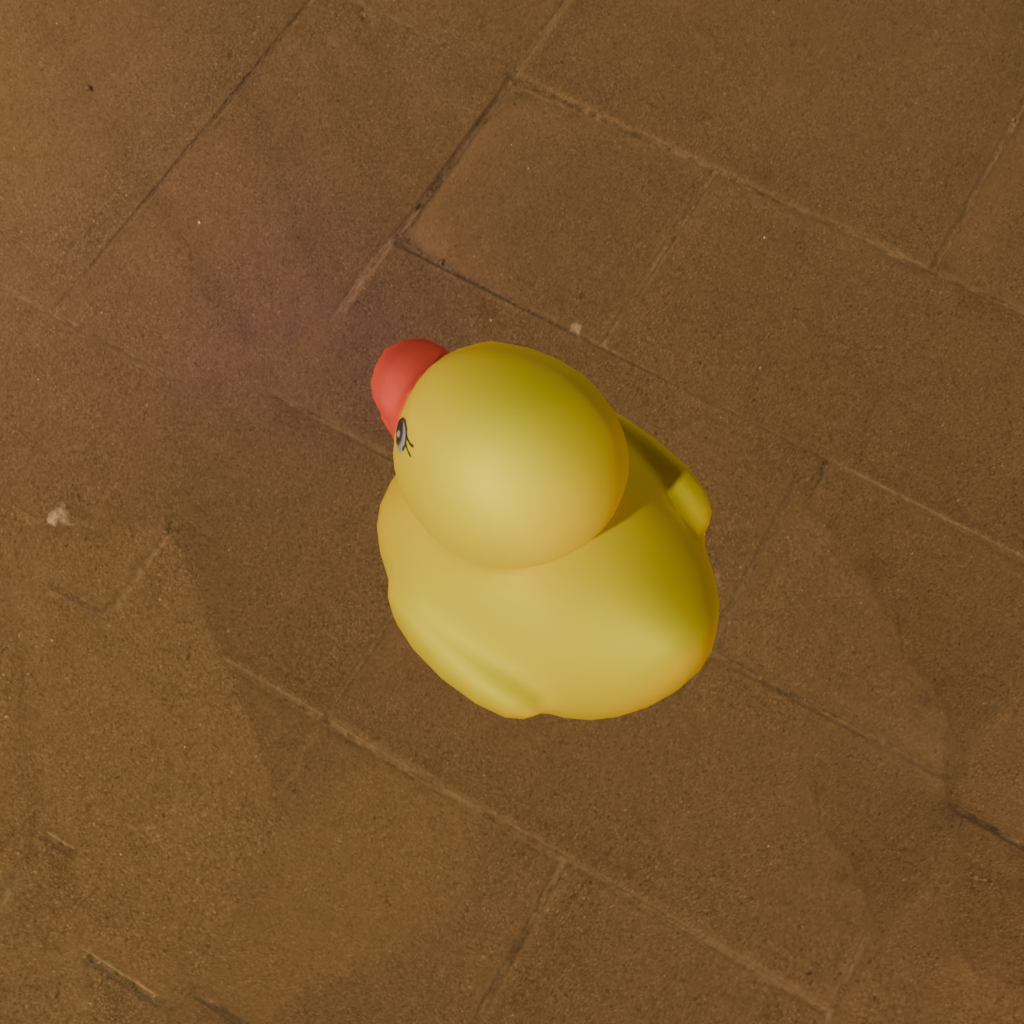
an image of a yellow rubber duck seen from <back_left_top> in a coastal promenade at night illuminated with streetlights and ocean view.